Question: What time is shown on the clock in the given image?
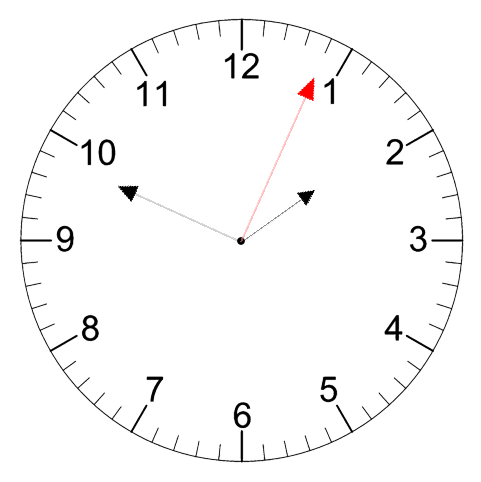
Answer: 01:49:04